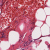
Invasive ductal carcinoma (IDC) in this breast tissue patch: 0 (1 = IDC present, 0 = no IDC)